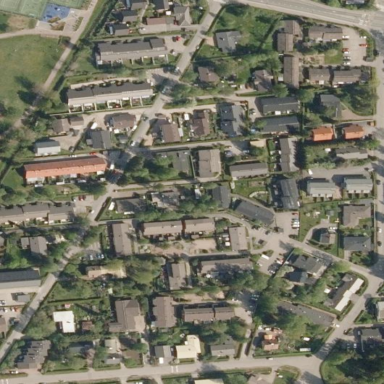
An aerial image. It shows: Residential area.